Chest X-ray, PA view. Patient: 69 years old, sex M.
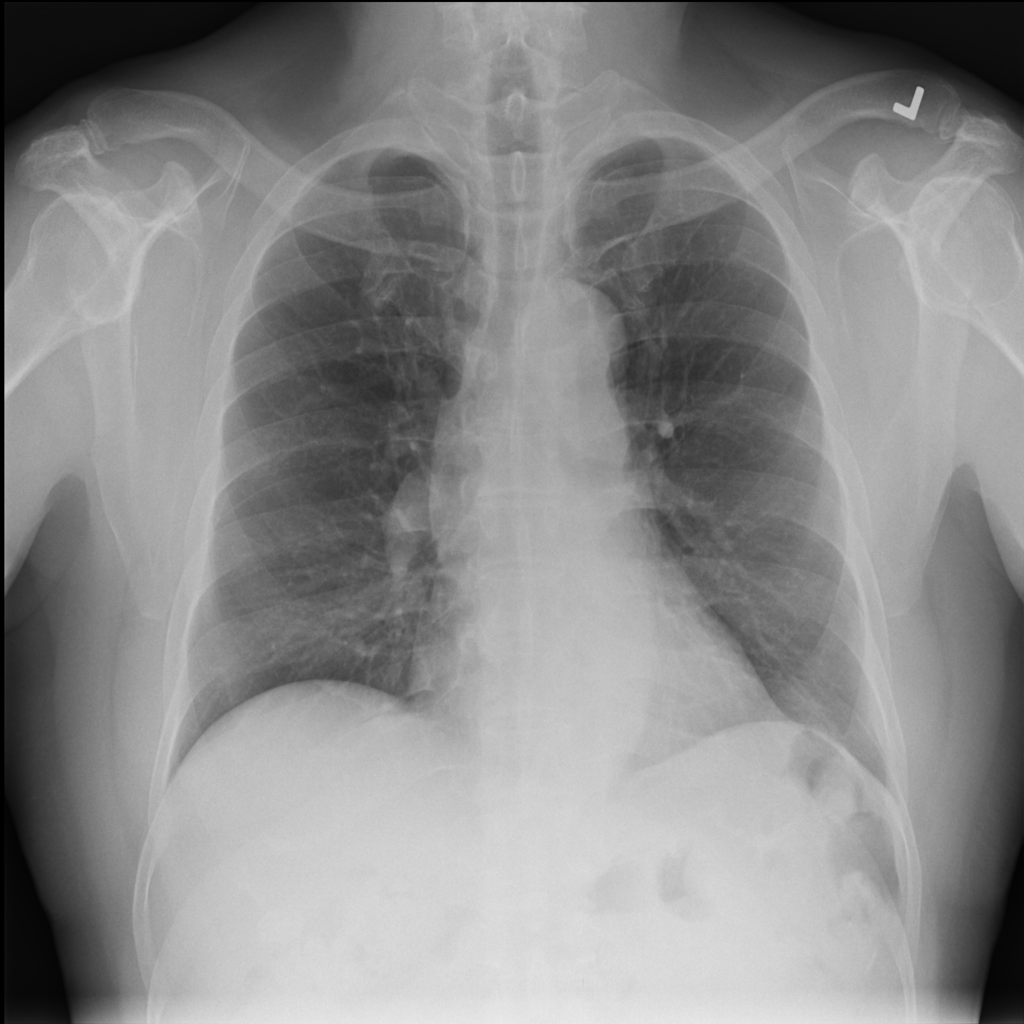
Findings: No Finding